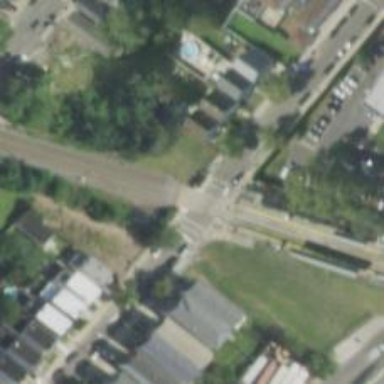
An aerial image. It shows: Light rail railway line with electrification through contact lines.